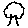
Label: tree